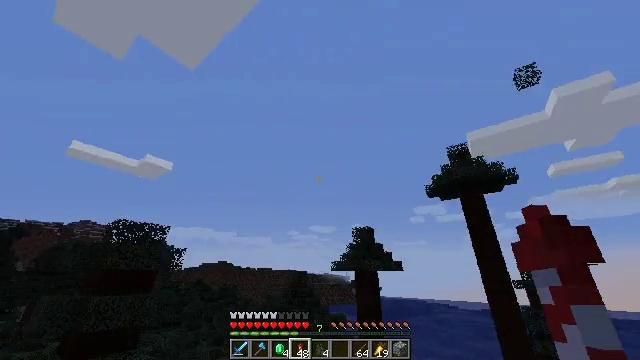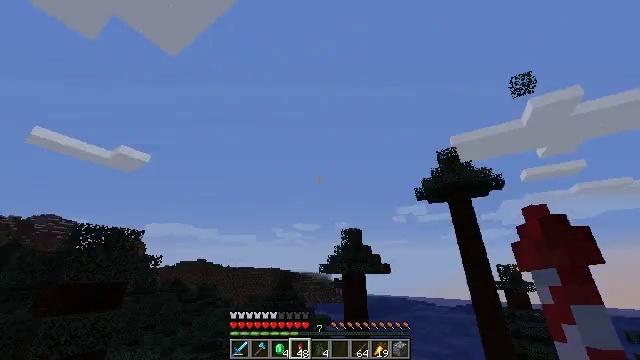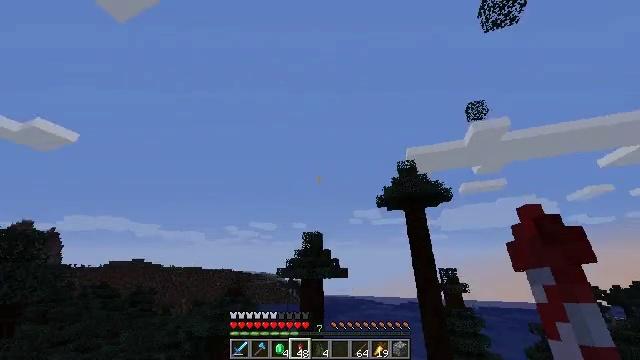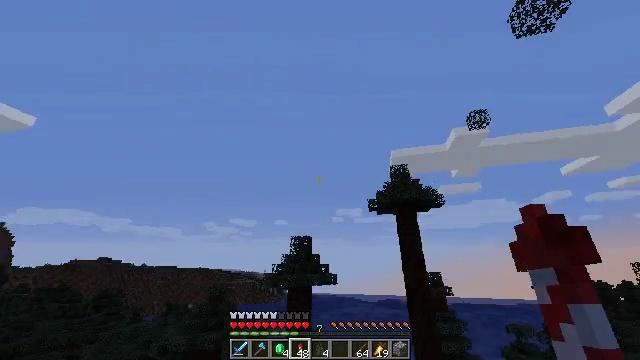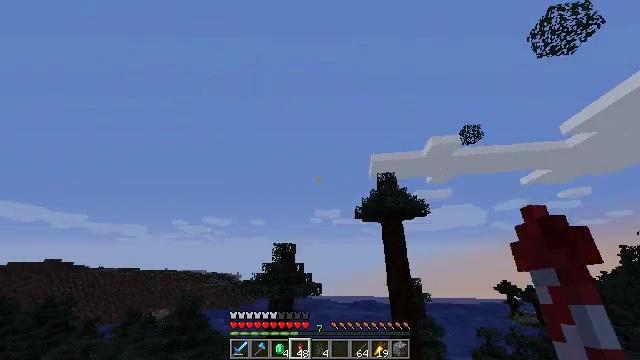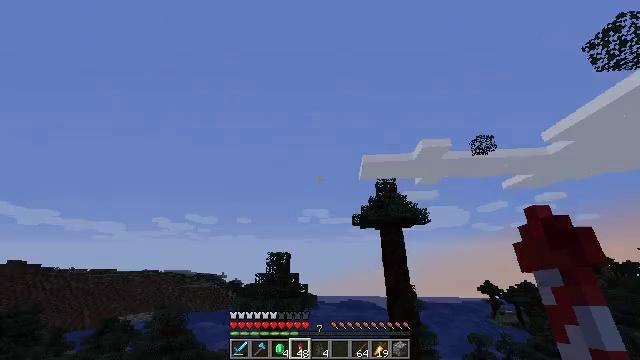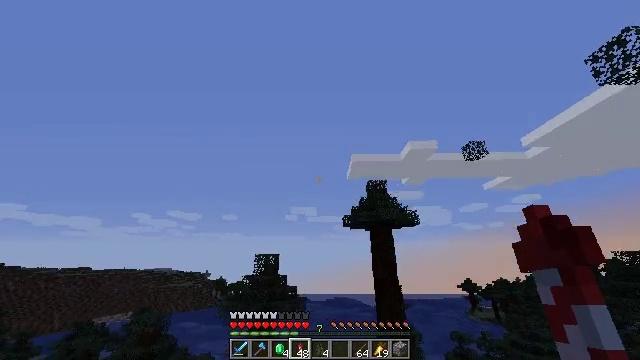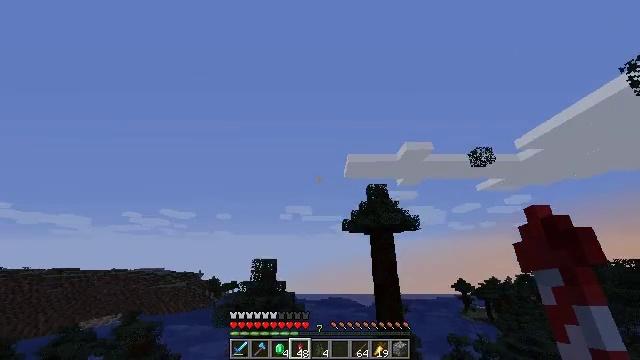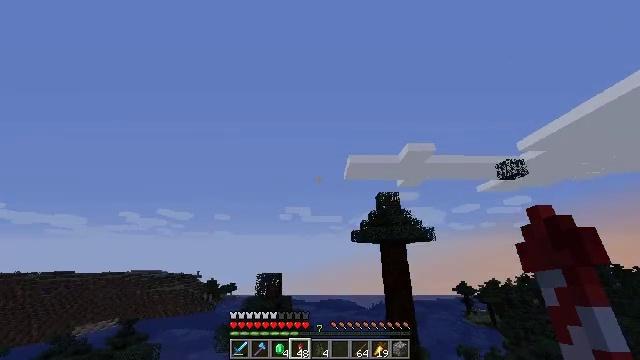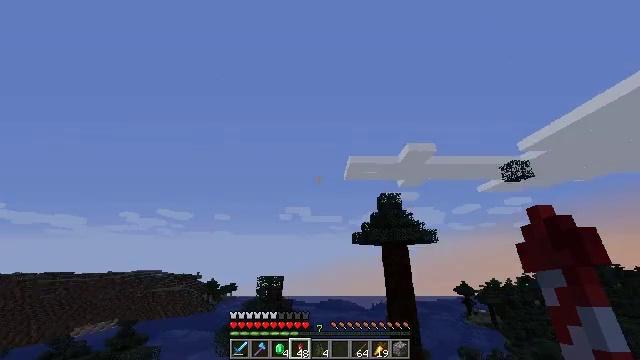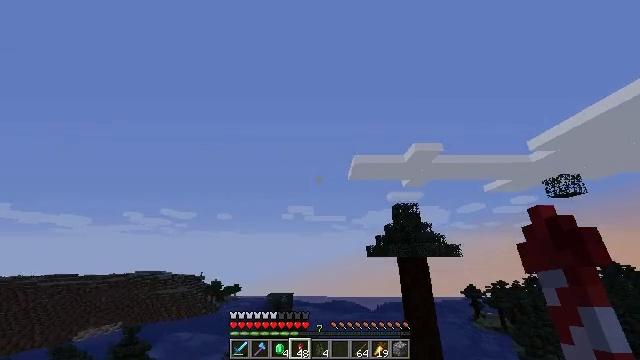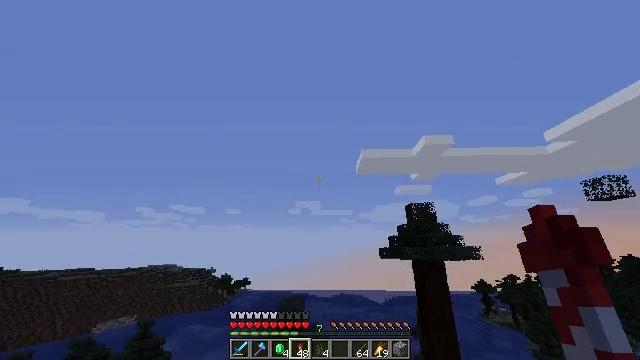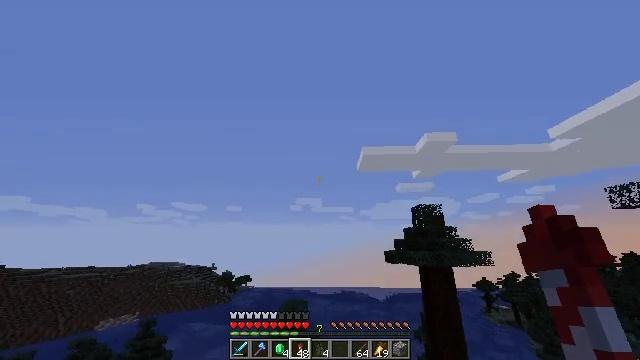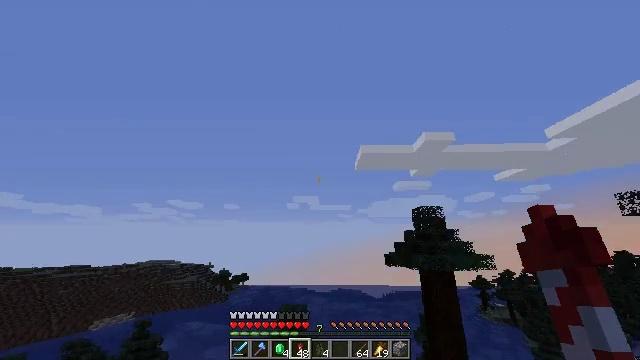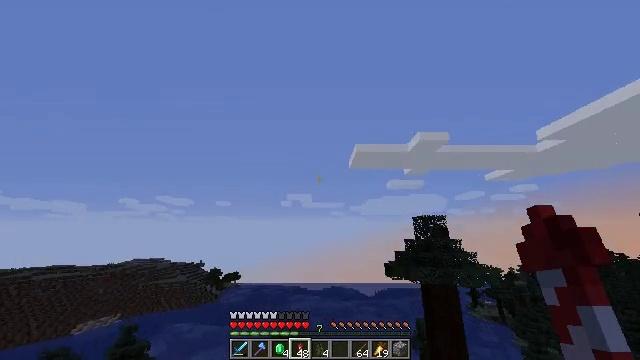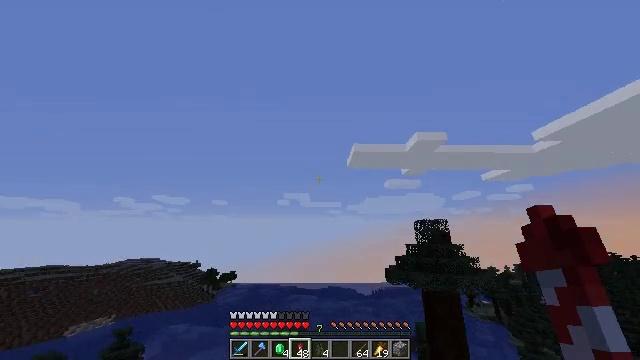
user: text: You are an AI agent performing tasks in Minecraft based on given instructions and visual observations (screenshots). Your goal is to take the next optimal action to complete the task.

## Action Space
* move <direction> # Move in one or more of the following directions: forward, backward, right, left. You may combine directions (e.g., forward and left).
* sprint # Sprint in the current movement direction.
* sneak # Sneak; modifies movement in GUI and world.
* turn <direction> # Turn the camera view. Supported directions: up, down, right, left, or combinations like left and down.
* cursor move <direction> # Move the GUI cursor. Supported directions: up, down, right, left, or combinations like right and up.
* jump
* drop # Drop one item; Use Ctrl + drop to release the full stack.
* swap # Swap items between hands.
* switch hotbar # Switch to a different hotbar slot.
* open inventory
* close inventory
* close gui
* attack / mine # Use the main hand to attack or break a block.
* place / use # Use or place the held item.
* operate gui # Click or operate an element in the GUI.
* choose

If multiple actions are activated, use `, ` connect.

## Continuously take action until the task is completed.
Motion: motion action
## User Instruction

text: Collect spruce leaves for landscaping.
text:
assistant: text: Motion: move forward, sprint, turn right, jump
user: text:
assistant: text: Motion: move forward, sprint, turn right, jump
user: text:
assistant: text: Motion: move forward, sprint, turn right, jump
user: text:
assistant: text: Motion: move forward, sprint, turn right, jump
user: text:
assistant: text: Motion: move forward, sprint, turn right, jump
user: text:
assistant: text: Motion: move forward, sprint, turn right, jump
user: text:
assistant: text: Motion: move forward, sprint, turn right, jump
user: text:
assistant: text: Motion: move forward, sprint, jump
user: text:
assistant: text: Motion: move forward, sprint, jump
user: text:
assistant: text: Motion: move forward, sprint, jump
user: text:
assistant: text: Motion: move forward, sprint, turn left and down, jump
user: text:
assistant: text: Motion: move forward, sprint, jump
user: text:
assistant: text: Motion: move forward, sprint, jump
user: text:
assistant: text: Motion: move forward, sprint, turn right, jump
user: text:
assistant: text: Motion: move forward, sprint, jump
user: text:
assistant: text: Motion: move forward, sprint, turn right, jump
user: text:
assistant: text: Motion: move forward, sprint, turn right, jump
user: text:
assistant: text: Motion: move forward, sprint, turn right, jump
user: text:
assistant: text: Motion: move forward, sprint, turn right, jump
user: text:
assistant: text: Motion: move forward, sprint, turn right and down, jump
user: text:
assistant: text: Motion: move forward, sprint, turn right, jump
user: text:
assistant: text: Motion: move forward, sprint, turn right, jump
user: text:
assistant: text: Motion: move forward, sprint, turn right, jump
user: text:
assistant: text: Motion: move forward, sprint, turn right, jump
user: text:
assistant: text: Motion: move forward, sprint, turn right and down, jump
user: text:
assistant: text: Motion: move forward, sprint, turn right and down, jump
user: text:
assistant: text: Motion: move forward, sprint, turn right and down, jump
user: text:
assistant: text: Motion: move forward, sprint, turn right and down, jump
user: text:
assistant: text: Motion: move forward, sprint, turn down, jump
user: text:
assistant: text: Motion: move forward, sprint, turn down, jump